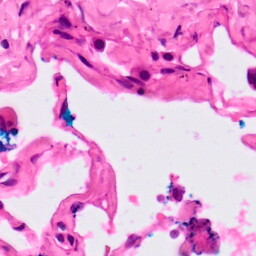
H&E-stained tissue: Lung